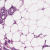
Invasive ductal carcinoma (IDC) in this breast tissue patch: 1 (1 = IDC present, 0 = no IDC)